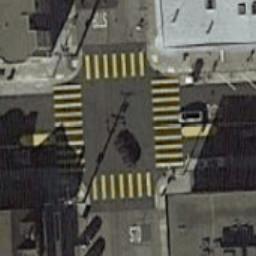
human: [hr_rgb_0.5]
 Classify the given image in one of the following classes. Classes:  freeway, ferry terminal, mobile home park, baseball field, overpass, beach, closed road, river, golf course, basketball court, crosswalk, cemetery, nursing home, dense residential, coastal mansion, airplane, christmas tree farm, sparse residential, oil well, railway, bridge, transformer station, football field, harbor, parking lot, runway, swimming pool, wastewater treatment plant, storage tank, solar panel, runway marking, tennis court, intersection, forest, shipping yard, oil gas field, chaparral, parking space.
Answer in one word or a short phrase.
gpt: crosswalk